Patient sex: M
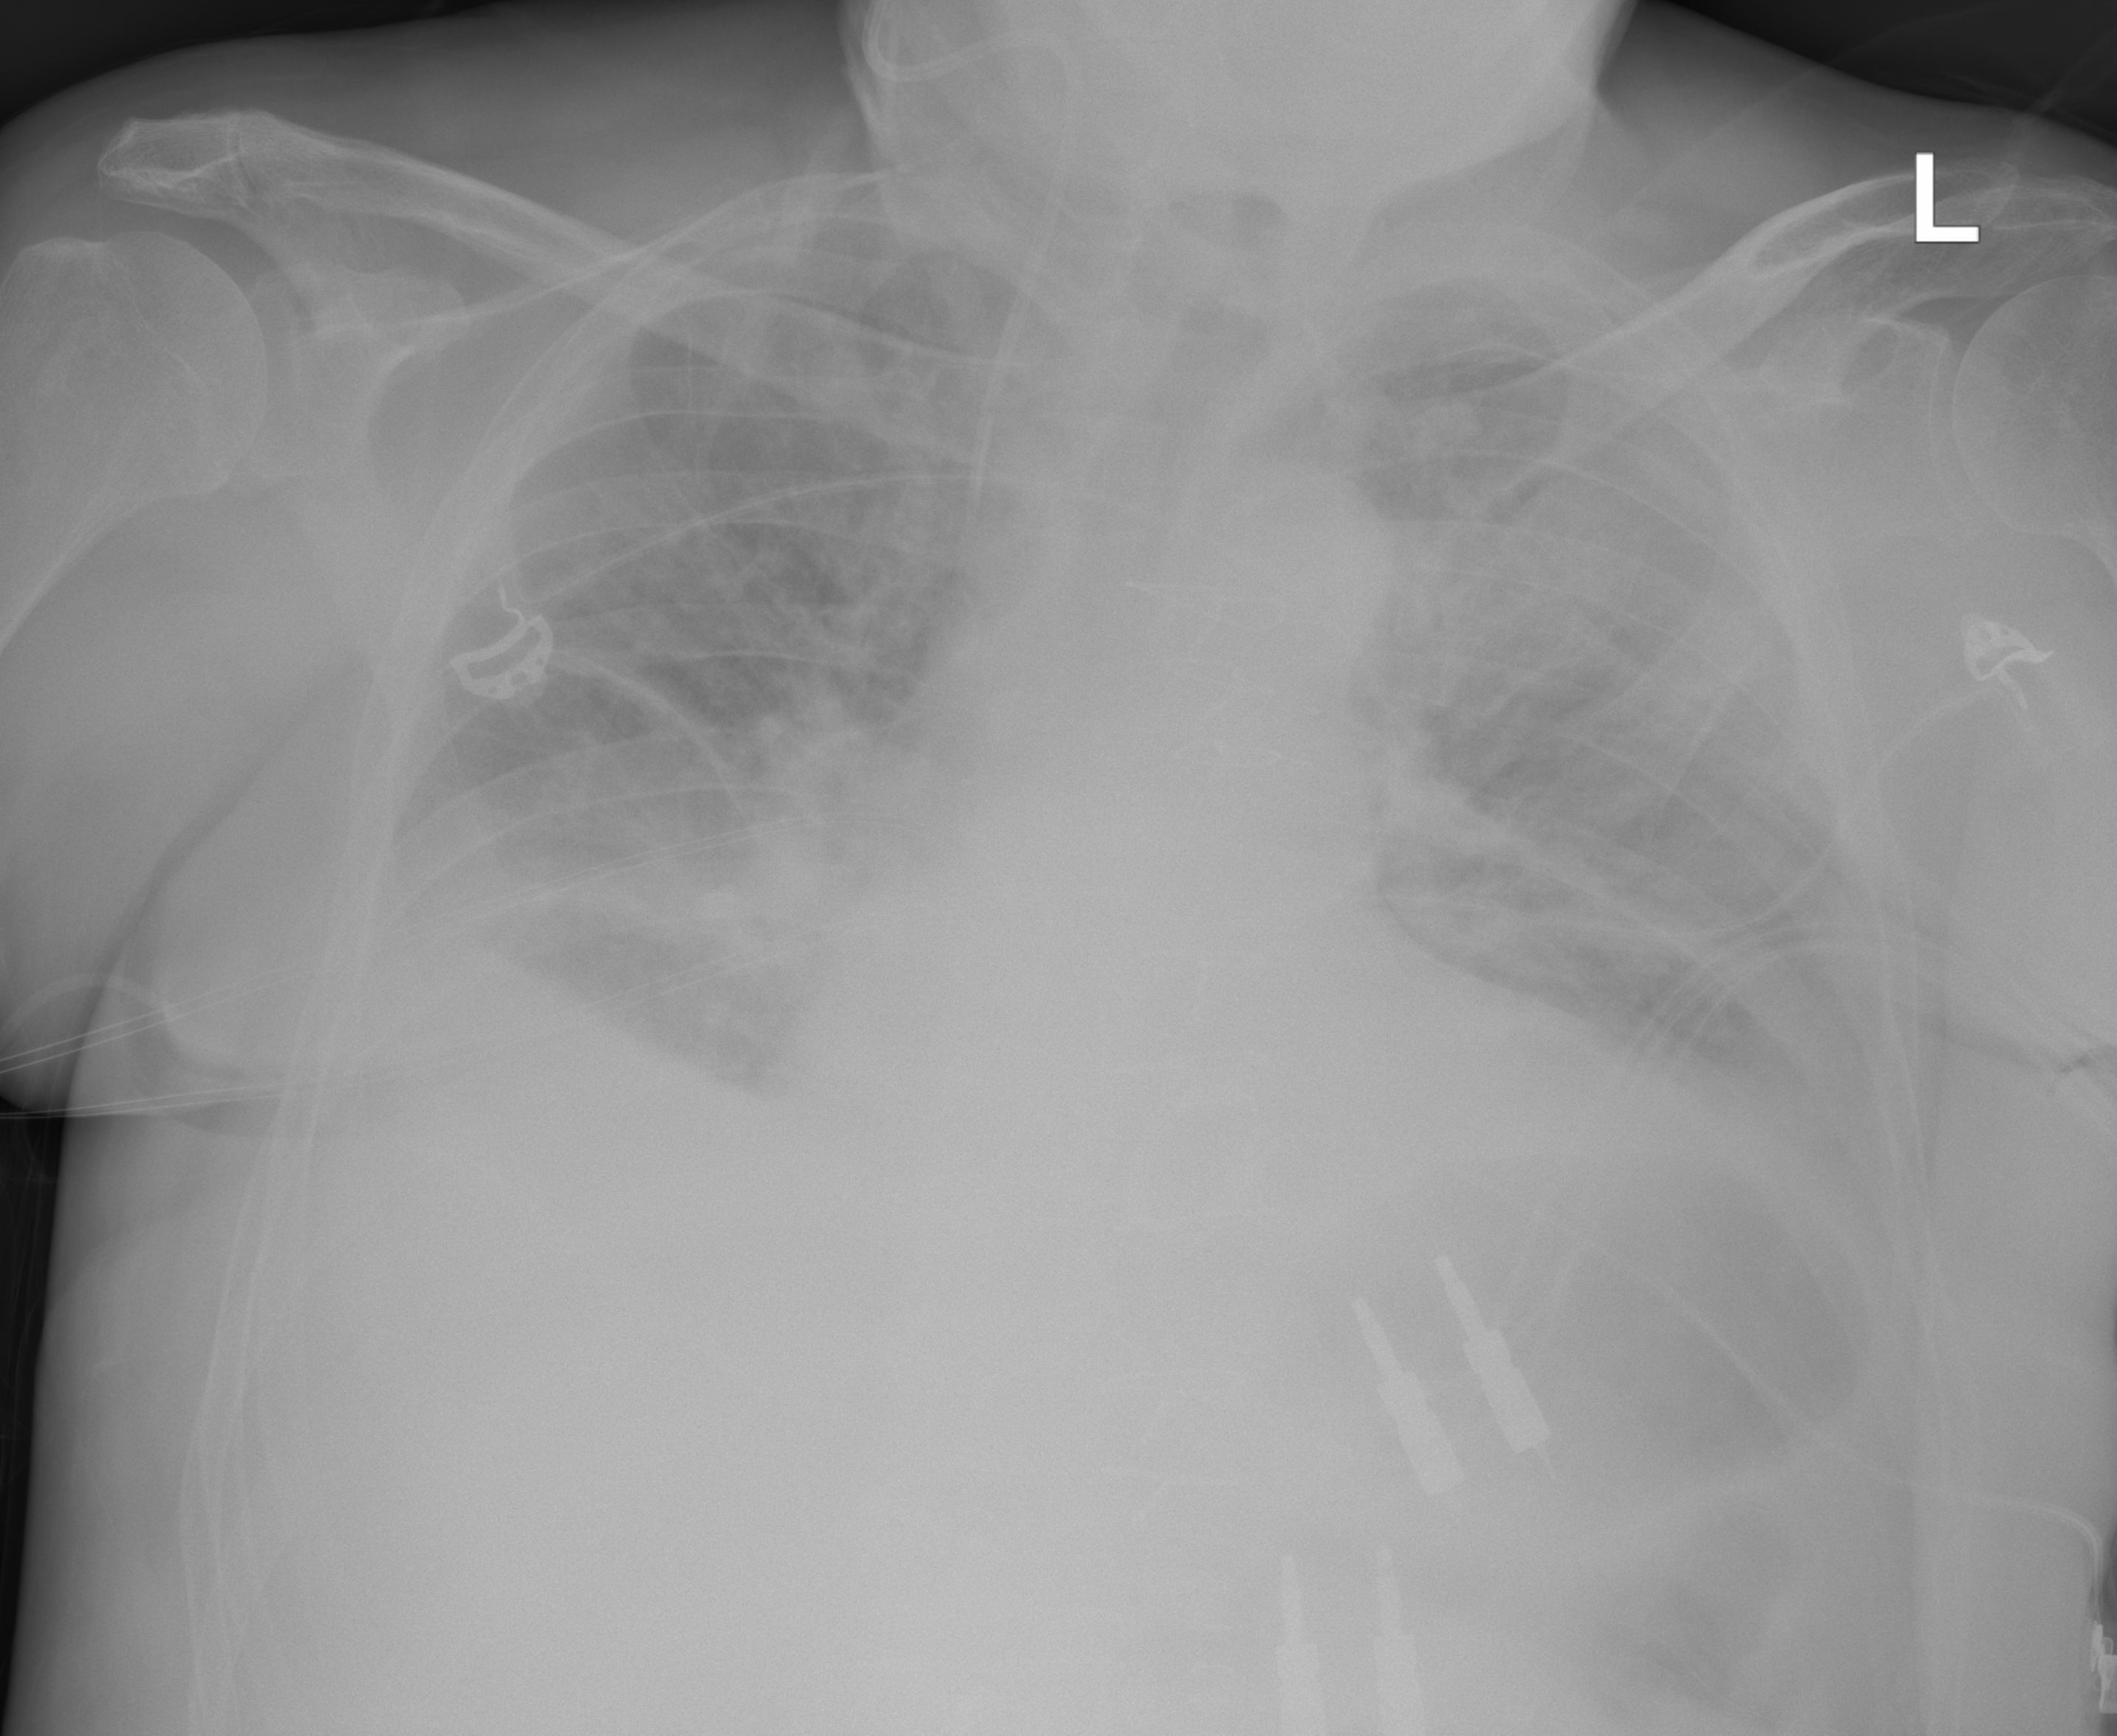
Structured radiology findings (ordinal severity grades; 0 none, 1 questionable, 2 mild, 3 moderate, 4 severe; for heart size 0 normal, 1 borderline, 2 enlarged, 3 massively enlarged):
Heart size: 1
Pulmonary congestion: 2
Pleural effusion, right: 2
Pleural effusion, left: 2
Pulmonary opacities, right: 2
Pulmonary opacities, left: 2
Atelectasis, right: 2
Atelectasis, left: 2